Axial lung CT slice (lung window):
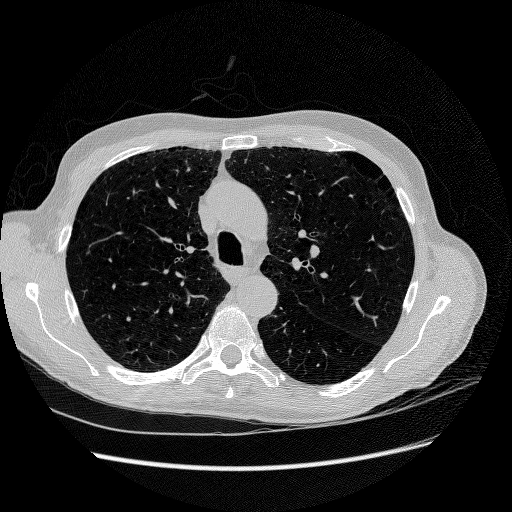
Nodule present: yes
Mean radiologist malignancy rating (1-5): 2.667